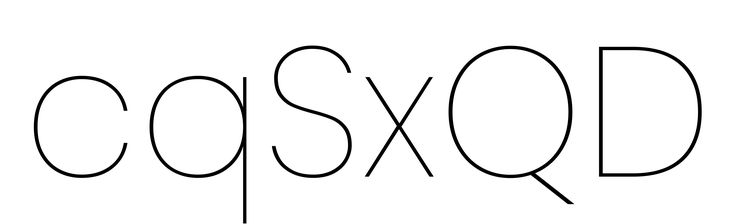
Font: Poppins-Thin